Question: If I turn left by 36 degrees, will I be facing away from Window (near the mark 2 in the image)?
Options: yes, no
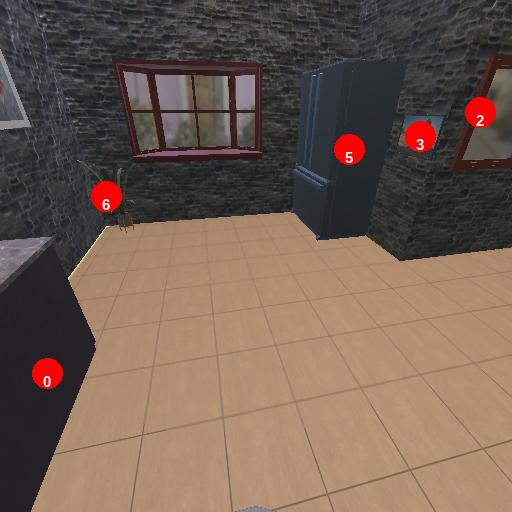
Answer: yes